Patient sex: M
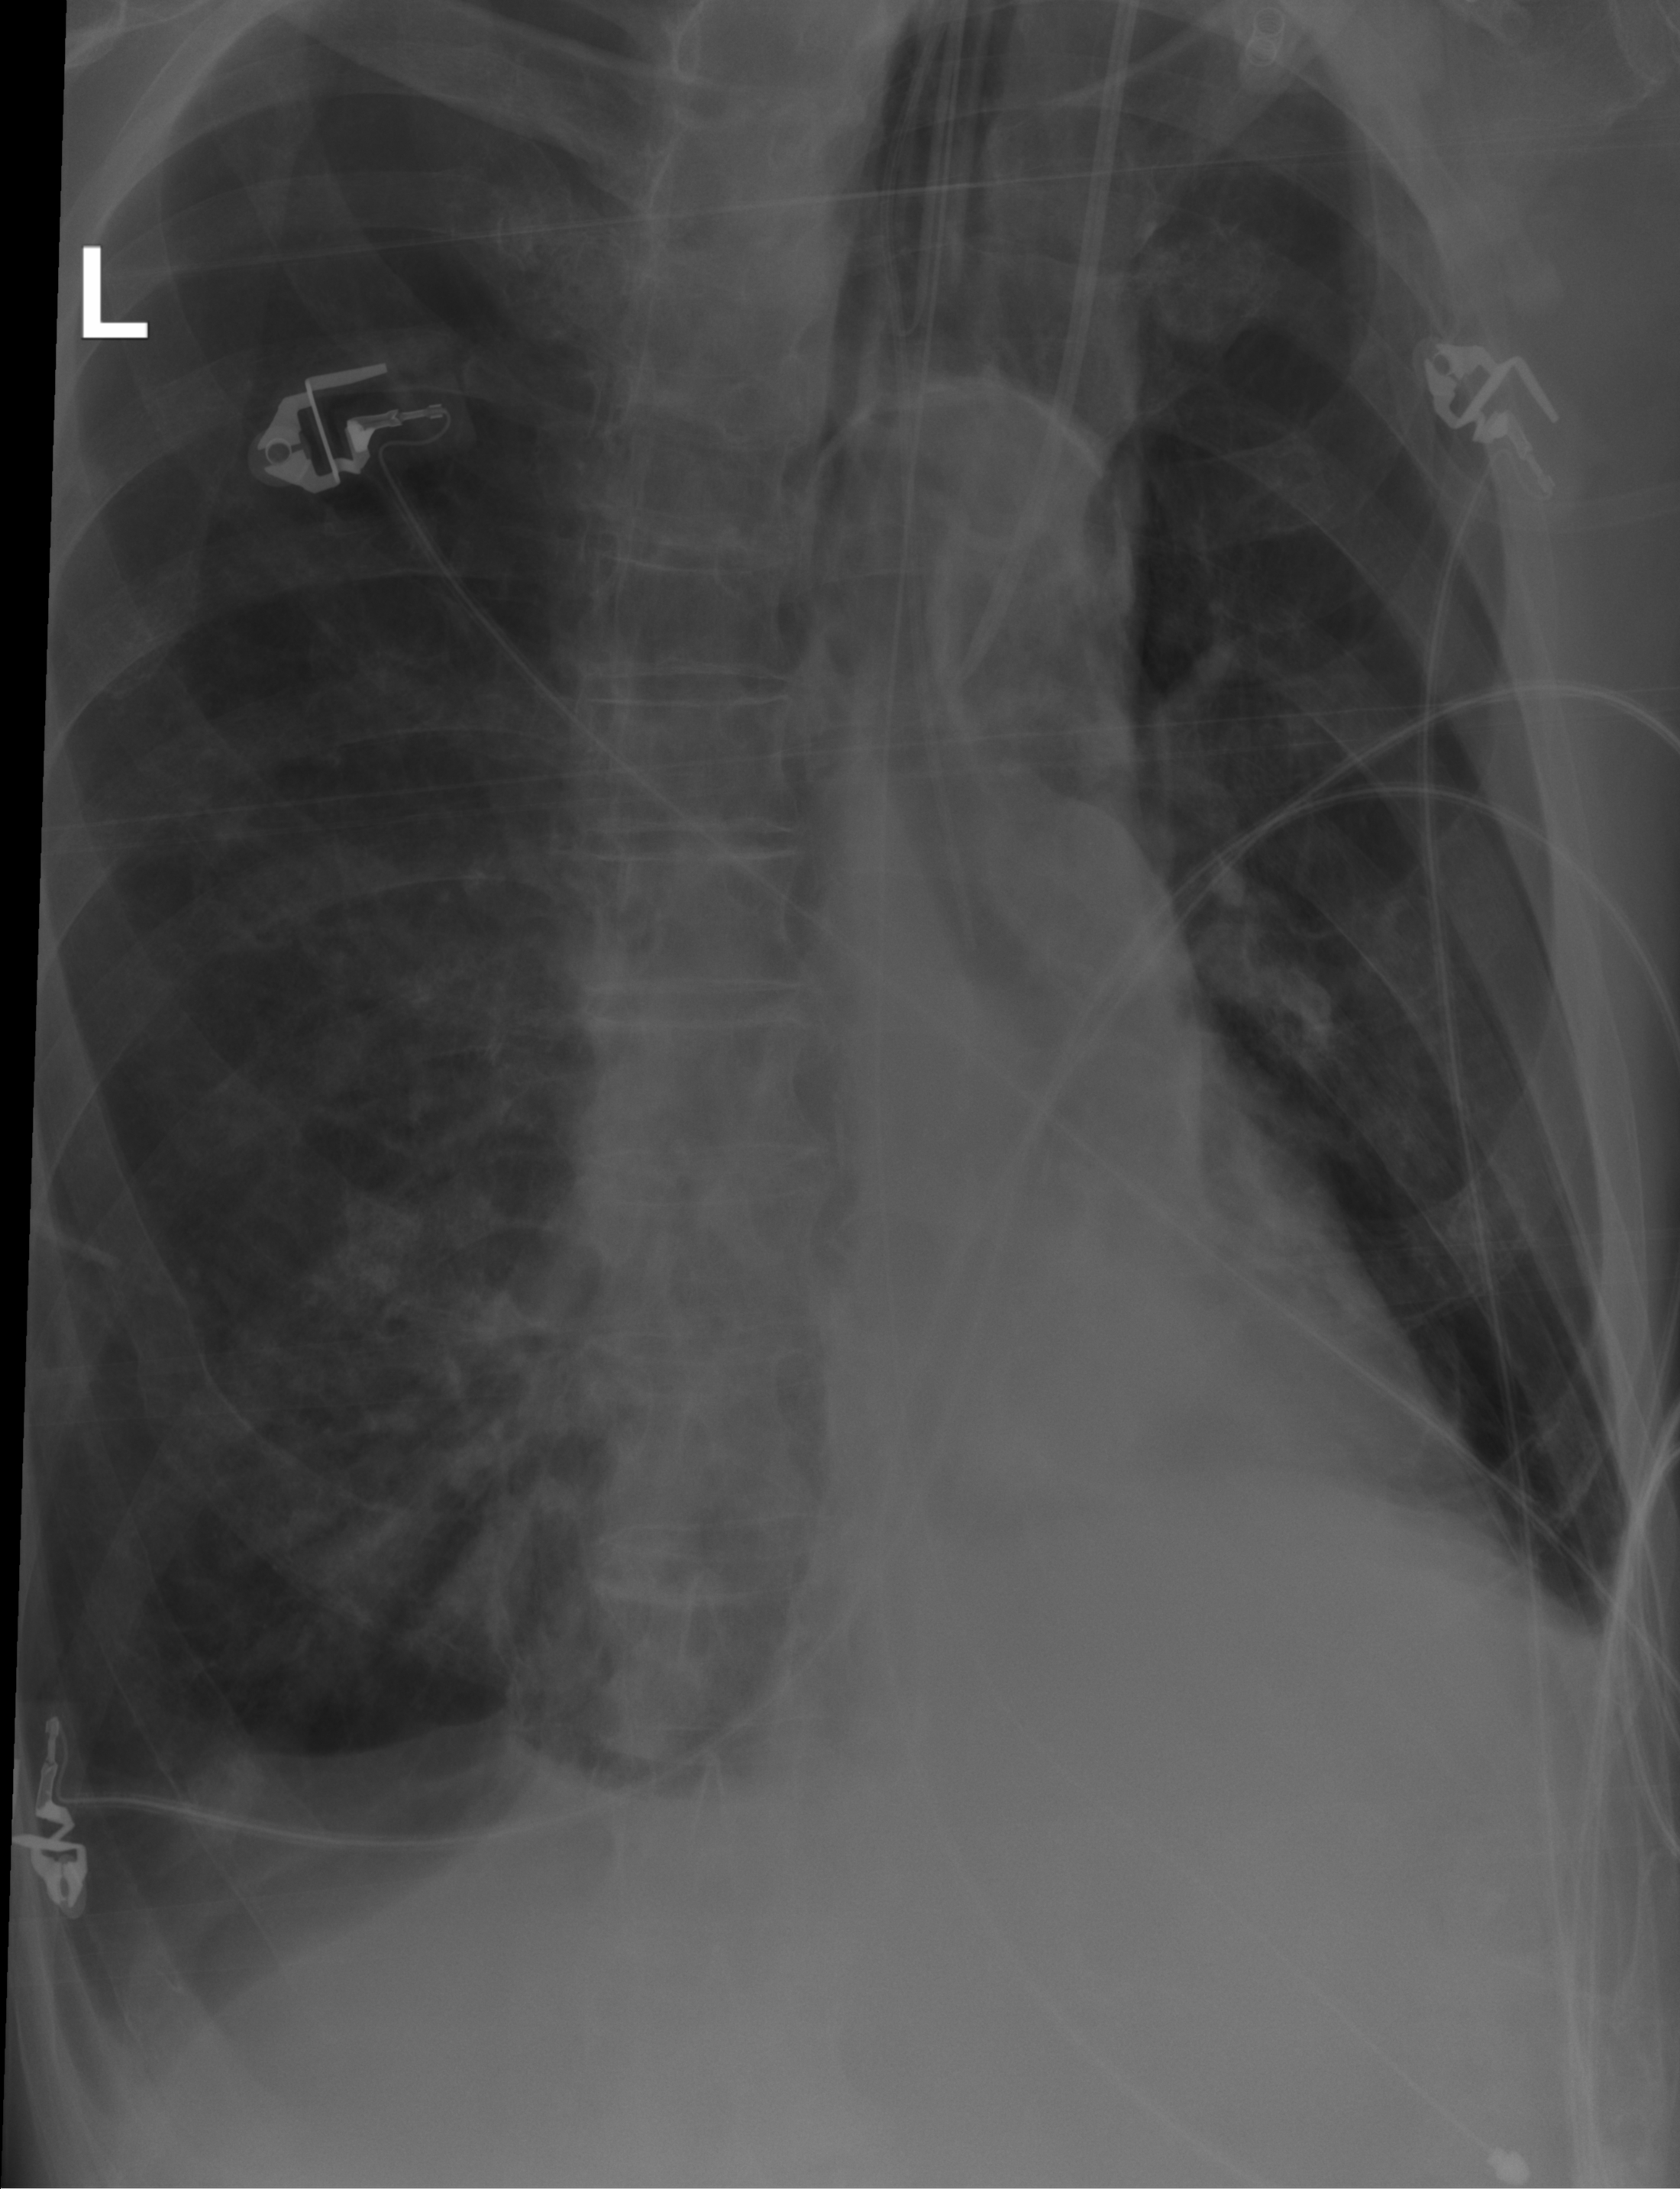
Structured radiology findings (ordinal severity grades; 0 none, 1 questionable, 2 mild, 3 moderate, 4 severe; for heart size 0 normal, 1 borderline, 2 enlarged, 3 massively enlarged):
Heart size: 0
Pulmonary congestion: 0
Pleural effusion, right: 2
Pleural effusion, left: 0
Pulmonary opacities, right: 2
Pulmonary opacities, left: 1
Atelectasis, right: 2
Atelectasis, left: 0